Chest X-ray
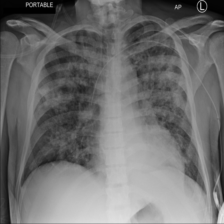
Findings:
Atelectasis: negative
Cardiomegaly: negative
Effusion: negative
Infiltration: negative
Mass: negative
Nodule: negative
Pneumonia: negative
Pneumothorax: negative
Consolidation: negative
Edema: negative
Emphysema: negative
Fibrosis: negative
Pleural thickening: negative
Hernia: negative